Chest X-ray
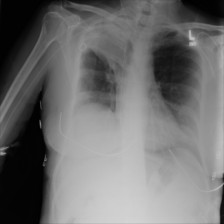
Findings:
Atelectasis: negative
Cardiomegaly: negative
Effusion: negative
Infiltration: negative
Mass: negative
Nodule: negative
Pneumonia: negative
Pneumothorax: negative
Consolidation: positive
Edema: negative
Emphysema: negative
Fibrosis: negative
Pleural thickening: negative
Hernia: negative